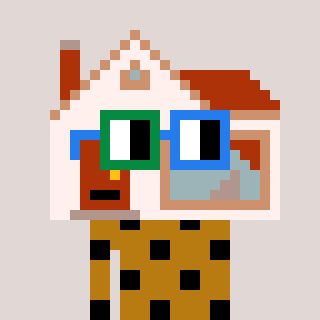
a pixel art character with square green and blue glasses, a house-shaped head and a gold-colored body on a warm background